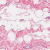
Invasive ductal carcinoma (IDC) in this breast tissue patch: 0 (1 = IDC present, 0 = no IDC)